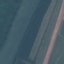
Land use / land cover class: River